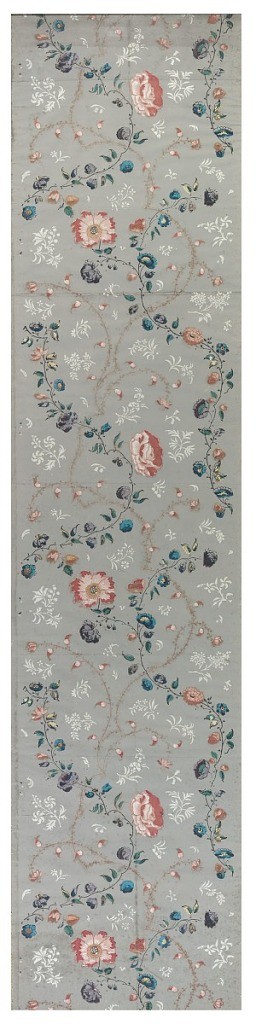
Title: Sidewall
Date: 1765
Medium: Block-printed on joined sheets of handmade paper, mica
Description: A delicate climbing floral with multi-colored flowers and two larger roses as the major motifs. Interspersed are light white sprays with mica. Drop match.